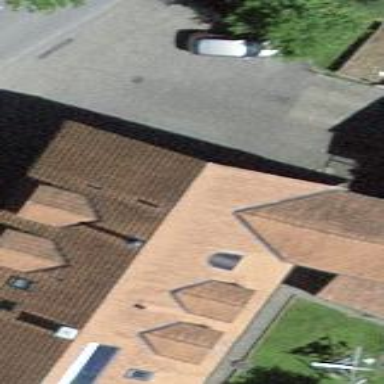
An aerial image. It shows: Residential building.